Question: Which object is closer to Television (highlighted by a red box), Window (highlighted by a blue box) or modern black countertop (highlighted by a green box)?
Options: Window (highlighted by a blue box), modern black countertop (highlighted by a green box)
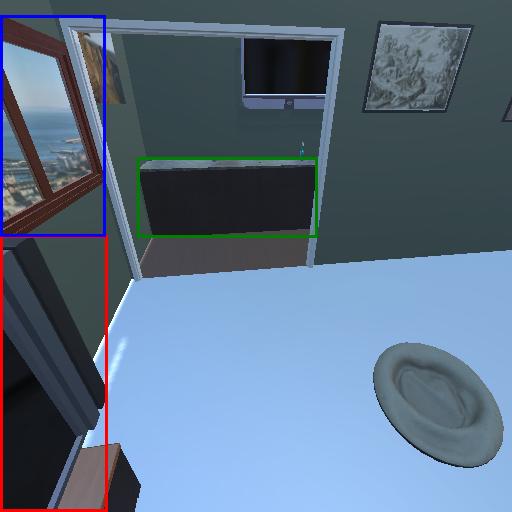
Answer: Window (highlighted by a blue box)